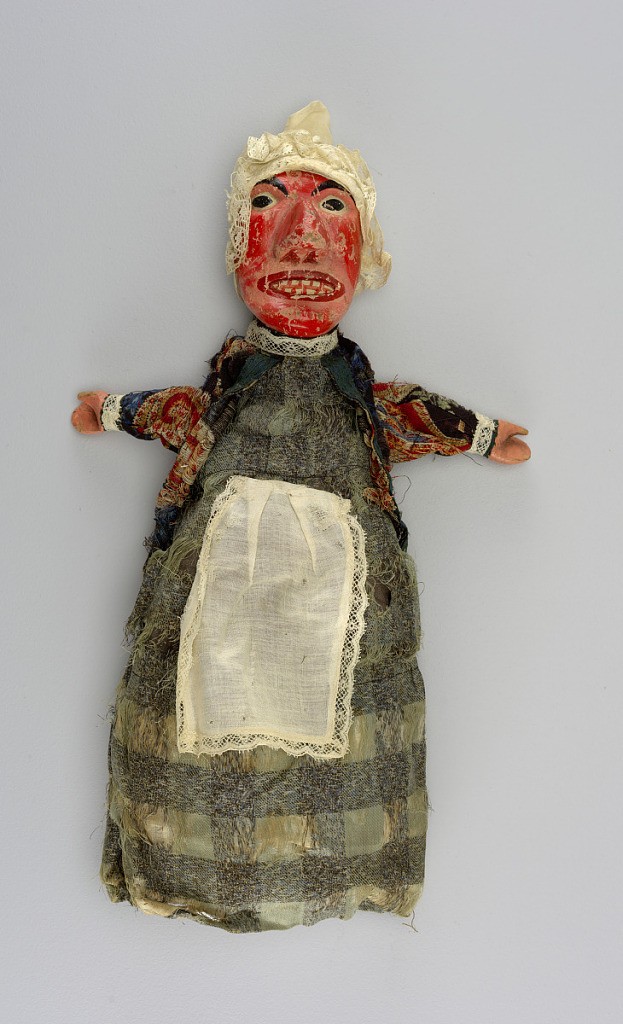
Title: Judy
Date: late 19th century
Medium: Painted wood, cotton, other materials
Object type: Puppet
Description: Red-faced long-nosed woman dressed in lace-edged cap, apron, coat and plaid dress.